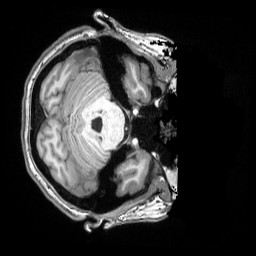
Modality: T1w
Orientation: axial
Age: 19
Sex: female